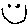
Label: smiley face